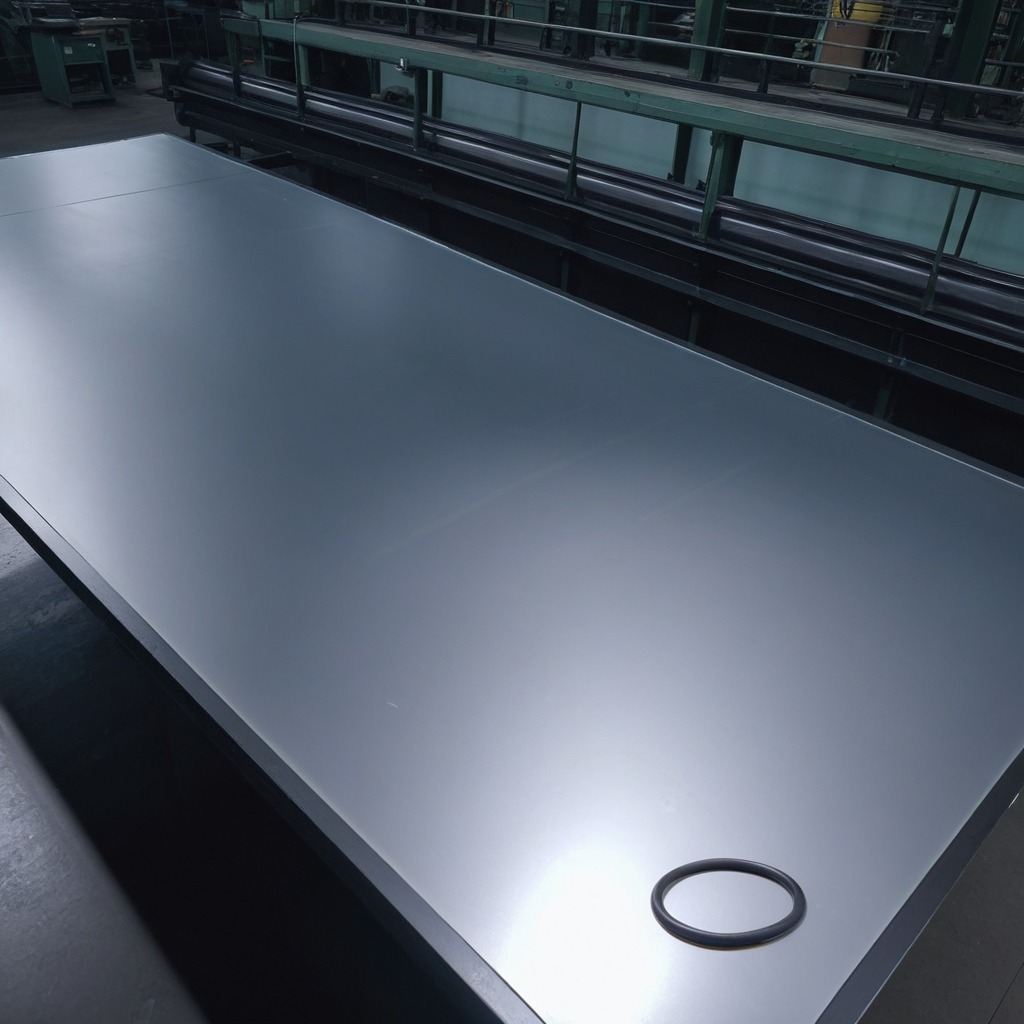
A rubber O-ring is lying on the tabletop.